Question: On a scene I have a UIButton (beside others) with these coordinates in the utilities inspector:

In my ViewController I'm trying to get the buttons rect like this:
'''
CGRect btnRect = _btnBuffalo.bounds;
'''
Unfortunately I'm getting this result with NSLog:
'''
btnRect x: 0.000000, y: 0.000000, w: 160.000000, h: 120.000000
'''
I really understand why x and y are 0.000000, any ideas?
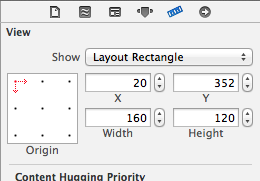
Answer: You should call '_btnBuffalo.frame' instead of '_btnBuffalo.bounds'. 'bounds' always returns 'zero origin' for any view.